Question: I succeeded in making a Jtable which loads from the database using CachedRowSet. I placed the table in a jframe and call the Ui when pressing a button.

When I try to change the values in the cell, they are automatically reset to their original value, I wonder why. I think it has to do with the AbstractTableModel because when I'm loading the table using the method
'TicketLine.setModel(DbUtils.resultSetToTableModel(tline_rs));'
I don't have this problem.
I'm trying to update values from the Jtable to the database and I just noticed this behavior. I'd really appreciate if someone could explain to me why it does so and how to disable this property.
Here is the code of why tablemodel:
'''
public class CoffeesTableModel extends AbstractTableModel {
CachedRowSet coffeesRowSet; // The ResultSet to interpret
ResultSetMetaData metadata; // Additional information about the results
int numcols, numrows; // How many rows and columns in the table
public CachedRowSet getCoffeesRowSet() {
return coffeesRowSet;
}
public CoffeesTableModel(CachedRowSet rowSetArg) throws SQLException {
this.coffeesRowSet = rowSetArg;
this.metadata = this.coffeesRowSet.getMetaData();
numcols = metadata.getColumnCount();
// Retrieve the number of rows.
this.coffeesRowSet.beforeFirst();
this.numrows = 0;
while (this.coffeesRowSet.next()) {
this.numrows++;
}
this.coffeesRowSet.beforeFirst();
}
public void addEventHandlersToRowSet(RowSetListener listener) {
// this.coffeesRowSet.addRowSetListener(listener);
}
public void insertRow(String coffeeName, int supplierID, float price,
int sales, int total) throws SQLException {
// try {
// this.coffeesRowSet.moveToInsertRow();
// this.coffeesRowSet.updateString("COF_NAME", coffeeName);
// this.coffeesRowSet.updateInt("SUP_ID", supplierID);
// this.coffeesRowSet.updateFloat("PRICE", price);
// this.coffeesRowSet.updateInt("SALES", sales);
// this.coffeesRowSet.updateInt("TOTAL", total);
// this.coffeesRowSet.insertRow();
// this.coffeesRowSet.moveToCurrentRow();
// } catch (SQLException e) {
// JOptionPane.showMessageDialog(null, e);
// }
}
public void close() {
try {
coffeesRowSet.getStatement().close();
} catch (SQLException e) {
JOptionPane.showMessageDialog(null, e);
}
}
/** Automatically close when we're garbage collected */
protected void finalize() {
close();
}
public int getColumnCount() {
return numcols;
}
public int getRowCount() {
return numrows;
}
public String getColumnName(int column) {
try {
return this.metadata.getColumnLabel(column + 1);
} catch (SQLException e) {
return e.toString();
}
}
public Class getColumnClass(int column) {
return String.class;
}
public Object getValueAt(int rowIndex, int columnIndex) {
try {
this.coffeesRowSet.absolute(rowIndex + 1);
Object o = this.coffeesRowSet.getObject(columnIndex + 1);
if (o == null)
return null;
else
return o.toString();
} catch (SQLException e) {
return e.toString();
}
}
public boolean isCellEditable(int rowIndex, int columnIndex) {
// if((columnIndex==2)|| (columnIndex ==4)){
return true;
// }else{
// return false;
// }
}
public void setValueAt(Object value, int row, int column) {
System.out.println("Calling setValueAt row " + row + ", column " + column + ", Value :"+ value);
//get the values set and check if it was changed
//if value was changed, set corresponding price
//if value was changed push it to the database
// Object[][] rowData;
// rowData [row][column] = value ;
fireTableCellUpdated(row, column);
}
public void addTableModelListener(TableModelListener l) {
}
public void removeTableModelListener(TableModelListener l) {
}
}
'''
In my JFrame constructor i initialize the table as such:
'''
CachedRowSet myCachedRowSet = getContentsOfCoffeesTable();
myCoffeesTableModel = new CoffeesTableModel(myCachedRowSet);
myCoffeesTableModel.addEventHandlersToRowSet(this);
Jtable.setModel(myCoffeesTableModel);//sets the ticket line table
Jtable.putClientProperty("terminateEditOnFocusLost", Boolean.TRUE);//save cell content on focus lost
Jtable.setSurrendersFocusOnKeystroke(true);
'''
*******************EDIT***********************
So I tried to implement this method it kinda works but now each time I click on a cell it automatically insert the value in the clipboard in a random manner. Can someone tell me what I'm doing wrong and show me a better way of implementing this method? thanks
'''
public void setValueAt(Object value, int row, int column) {
System.out.println("Calling setValueAt row " + row + ", column " + column + ", Value :"+ value);
try {
//get the values set and update cacheRowSet
while(this.coffeesRowSet.next())
coffeesRowSet.updateObject((column + 1), value);
coffeesRowSet.updateRow();
coffeesRowSet.refreshRow();
} catch (SQLException ex) {
Logger.getLogger(CoffeesTableModel.class.getName()).log(Level.SEVERE, null, ex);
}
fireTableCellUpdated(row, column);
}
'''
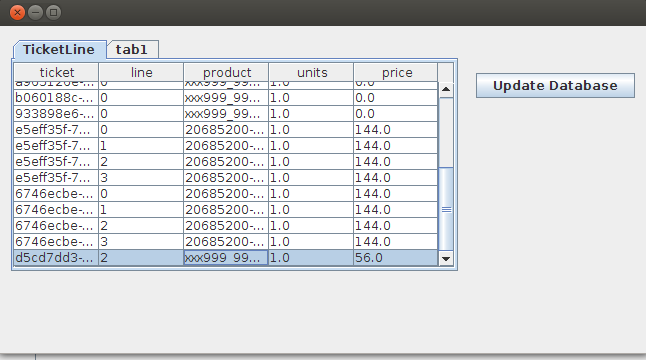
Answer: '''
public void setValueAt(Object value, int row, int column) {
try {
//get the value and update cacheRowSet
this.coffeesRowSet.absolute( row + 1 );
this.coffeesRowSet.updateObject((column + 1), value);
this.coffeesRowSet.updateRow();
this.coffeesRowSet.setTableName("TICKETLINES");
this.coffeesRowSet.acceptChanges(s.getConnection());
this.coffeesRowSet.refreshRow();
} catch (SQLException ex) {
Logger.getLogger(CoffeesTableModel.class.getName()).log(Level.SEVERE, null, ex);
}
fireTableCellUpdated(row, column);
}
'''